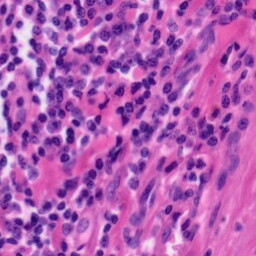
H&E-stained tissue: Tonsil